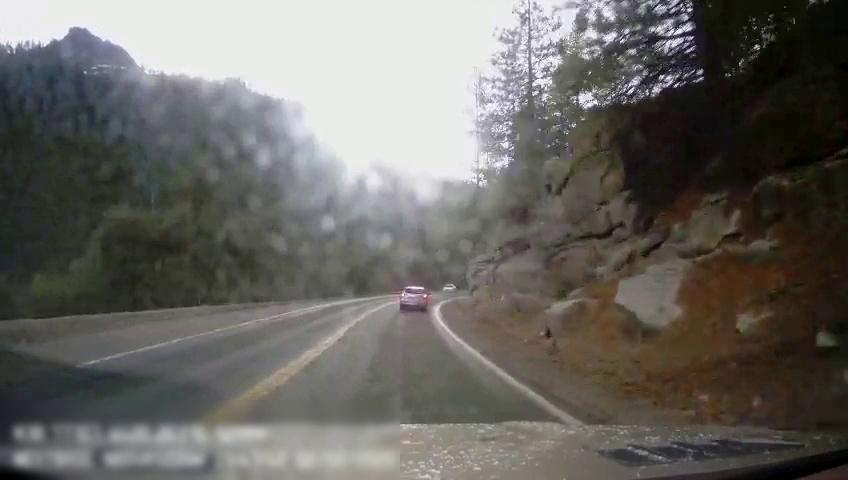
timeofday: Day
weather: Sunny
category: Drivable Space
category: Vehicles | Car
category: Vehicles | Car
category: Lanes | Opposite Lane
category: Lanes | Current Lane
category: Lanes | Current Lane
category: Lanes | Current Lane